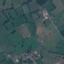
Label: Pasture